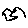
Label: zigzag